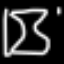
Label: hourglass